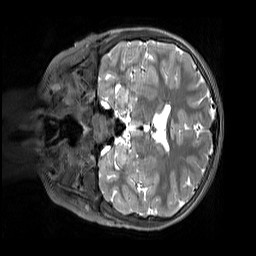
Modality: T2w
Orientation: coronal
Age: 9
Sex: female
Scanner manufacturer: siemens
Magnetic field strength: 3 T
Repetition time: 3.2 s
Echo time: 0.408 s